Interaction volume radius: 5 \u00c5
Interaction volume height: 20 \u00c5
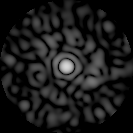
Disorder parameter: 0.8